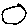
Label: circle